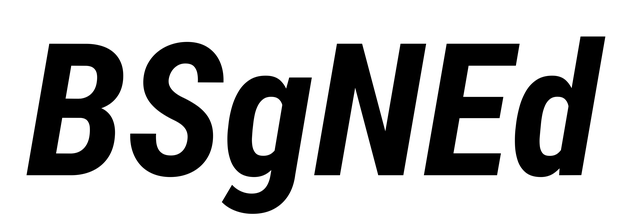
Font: Roboto-Italic_Condensed_Bold_Italic